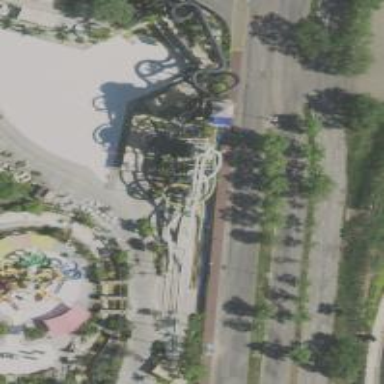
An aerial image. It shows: Water slide attraction.